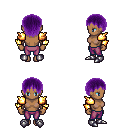
a pixel art fantasy rpg character, female body template, human, dark skin, gold arm armor, magenta pants, purple plain hairstyle, metal boots, four views (front, back, left, right), 2x2 character sprite sheet, small pixel art, hard edges, no anti-aliasing